Question: I got the following picture of my admin interface:

My aim is to change the name of "learningObjective object" to something different because it looks pretty bad like this. I prefer to not change the class name of the django model now :P
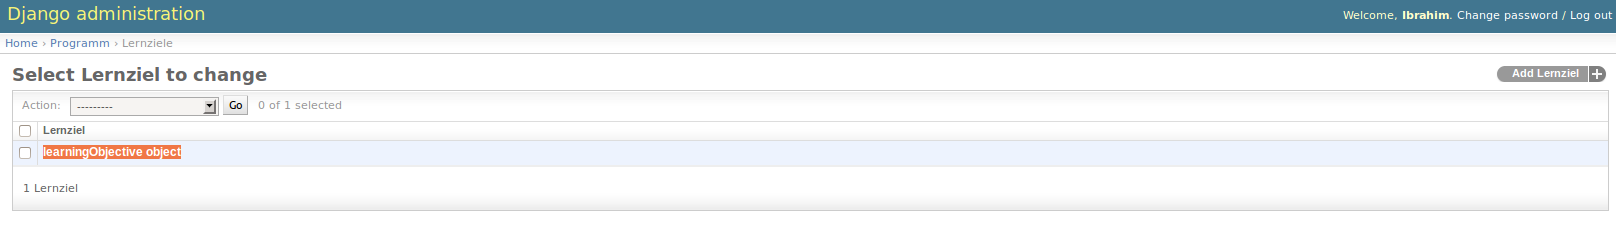
Answer: You need to define the 'learningObject' class '__unicode__' method.
Somewhere you have the class and you need to add it the method:
'''
class learningObject(models.Model):
...
def __unicode__(self):
return "whatever you want to name it"
'''
Hope this helps!